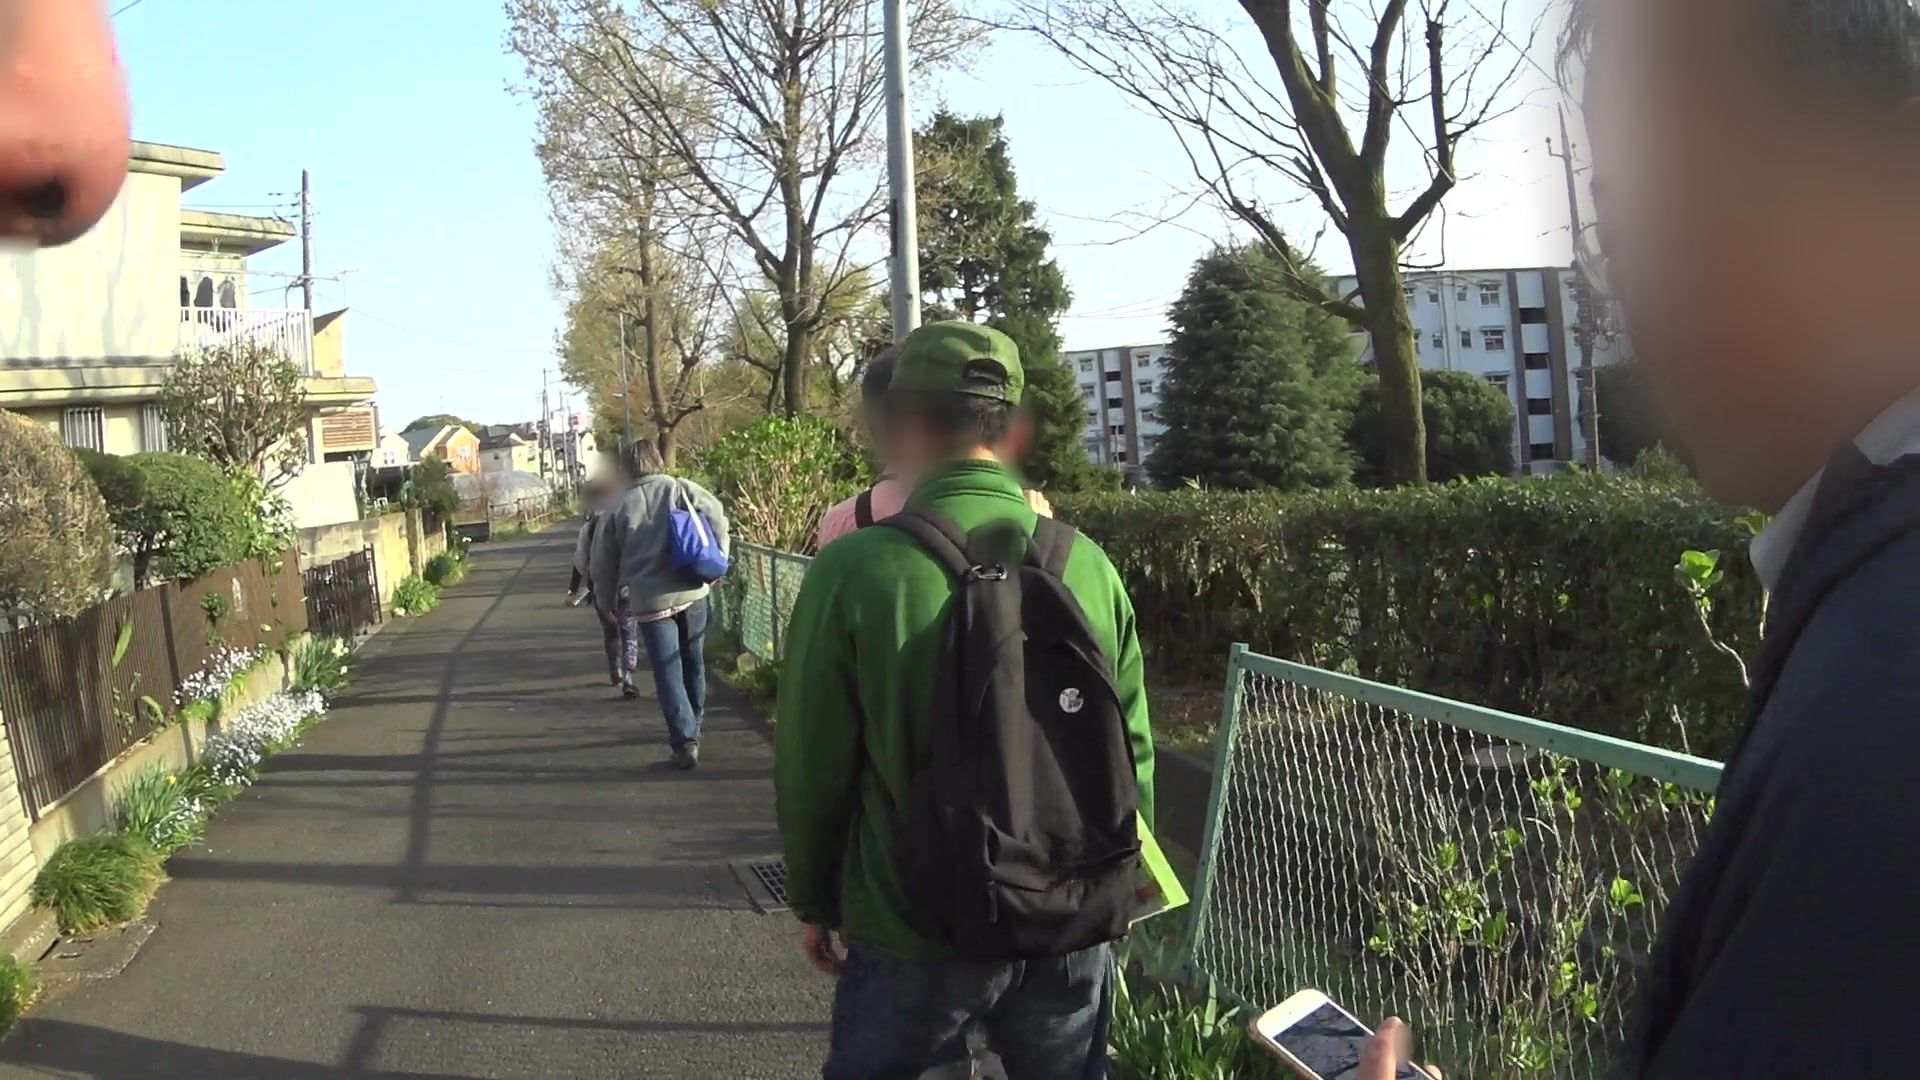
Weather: clear
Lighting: day
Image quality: good
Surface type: walking surface
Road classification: service
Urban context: urban centre
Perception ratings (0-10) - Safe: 4.99, Lively: 7.57, Beautiful: 7.98, Boring: 5.17, Depressing: 1.61, Wealthy: 6.21